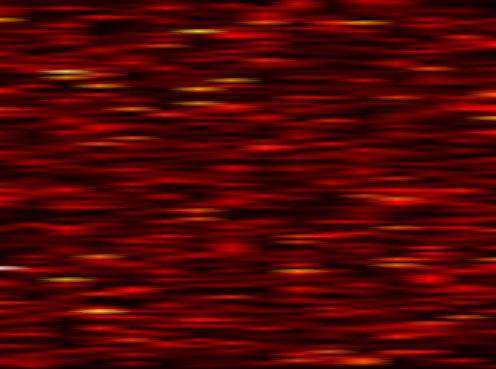
Label: FBMC